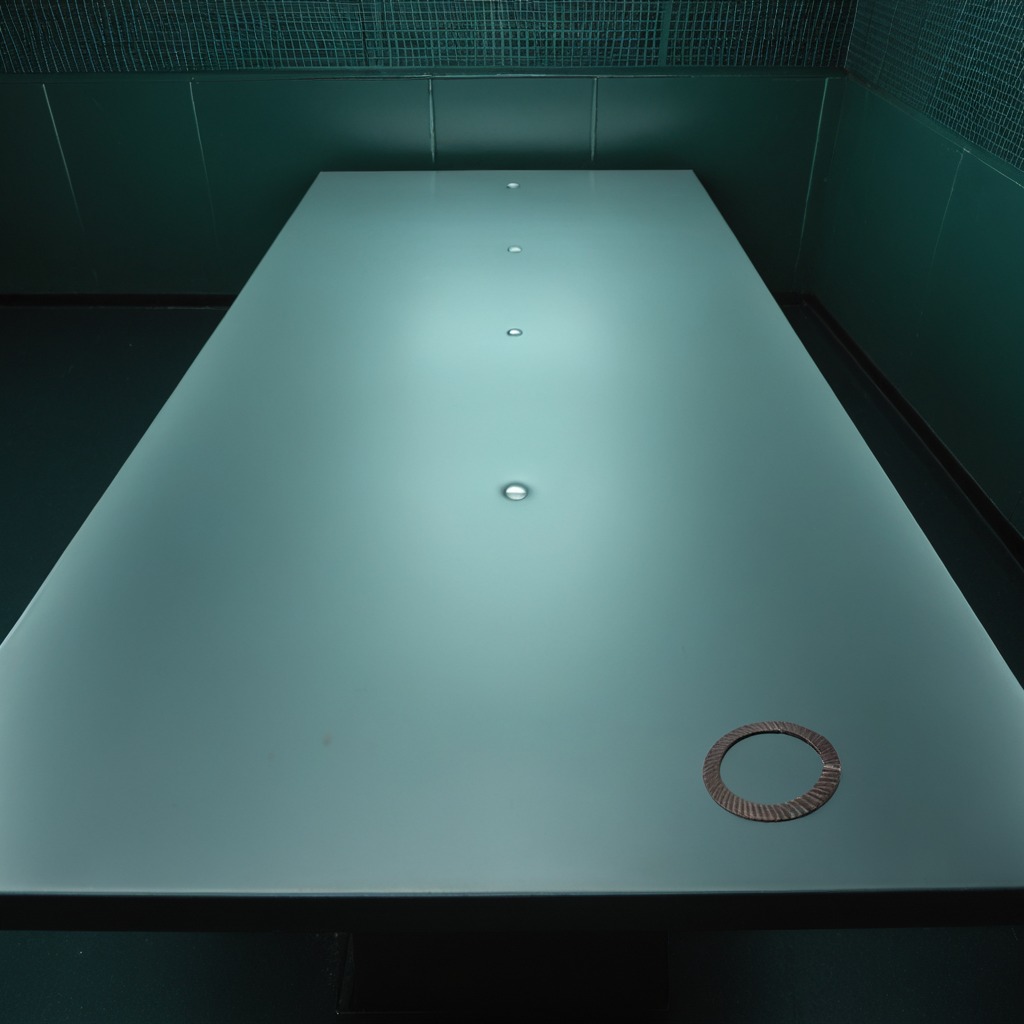
A flat metal washer is lying on the table in a railway signal maintenance room.